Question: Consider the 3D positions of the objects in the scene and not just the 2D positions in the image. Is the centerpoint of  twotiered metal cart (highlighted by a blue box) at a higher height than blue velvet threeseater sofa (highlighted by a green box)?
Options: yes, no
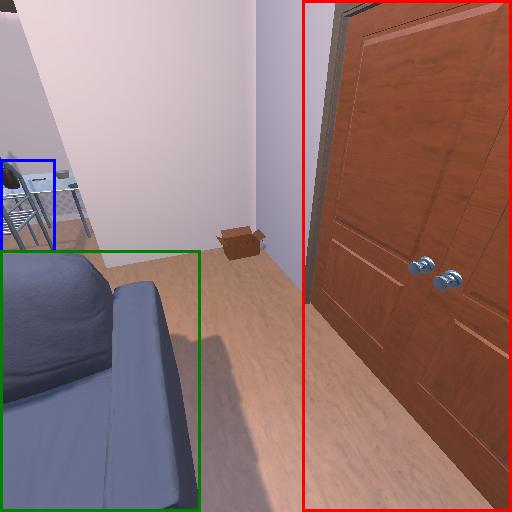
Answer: yes